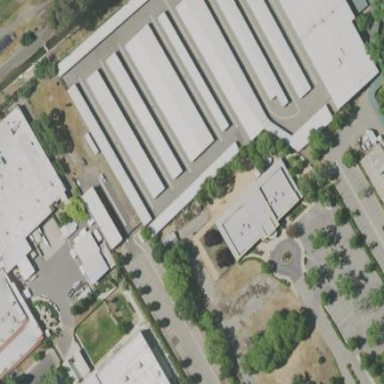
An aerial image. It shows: Warehouse building offering storage rental services.